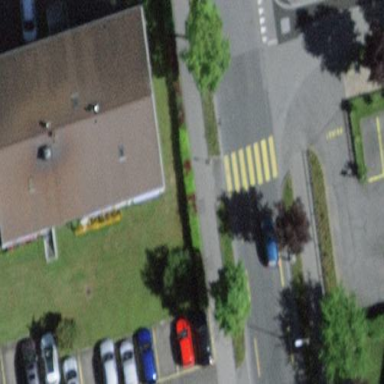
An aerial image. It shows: Residential building.